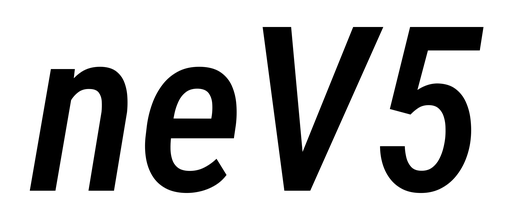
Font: Roboto-Italic_Condensed_Medium_Italic